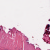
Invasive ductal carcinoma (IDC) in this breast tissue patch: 0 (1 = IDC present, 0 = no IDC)